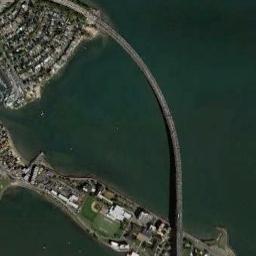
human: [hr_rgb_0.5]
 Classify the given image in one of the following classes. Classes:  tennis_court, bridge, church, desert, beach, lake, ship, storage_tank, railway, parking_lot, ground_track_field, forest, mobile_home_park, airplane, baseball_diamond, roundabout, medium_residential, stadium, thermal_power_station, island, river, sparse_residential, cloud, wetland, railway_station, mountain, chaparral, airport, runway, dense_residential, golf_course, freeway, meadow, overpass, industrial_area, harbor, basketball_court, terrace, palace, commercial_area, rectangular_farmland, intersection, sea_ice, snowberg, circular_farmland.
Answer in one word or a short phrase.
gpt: bridge